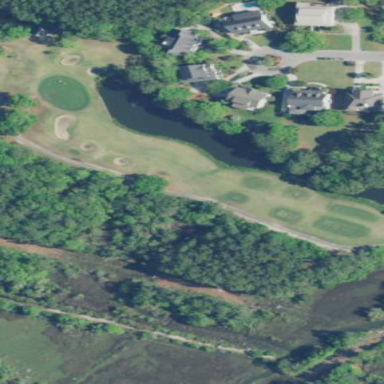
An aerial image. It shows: Area of rough grass used for golf.